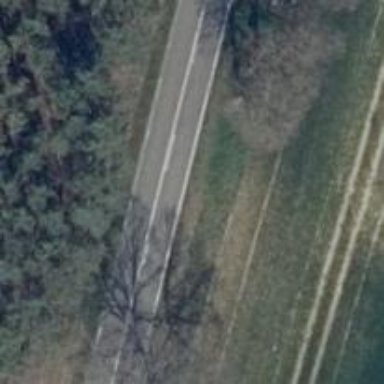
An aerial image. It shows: Row of trees in natural setting.